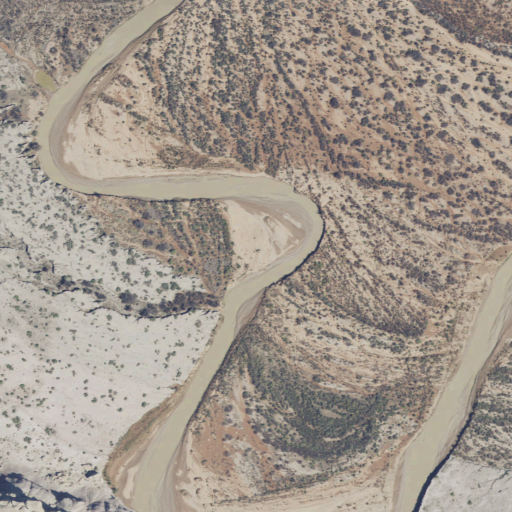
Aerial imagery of valley in Utah named Tank Wash containing shrub, woody wetlands, barren land, and herbaceous wetlands